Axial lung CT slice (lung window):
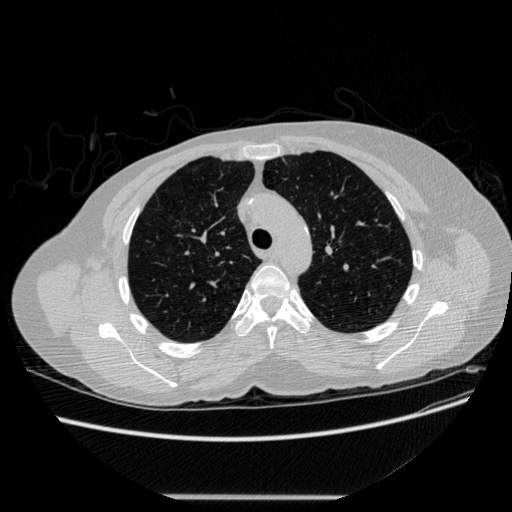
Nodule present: no